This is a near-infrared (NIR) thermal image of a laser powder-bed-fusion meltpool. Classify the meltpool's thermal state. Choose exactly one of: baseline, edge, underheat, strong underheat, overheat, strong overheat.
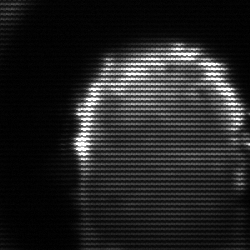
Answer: baseline